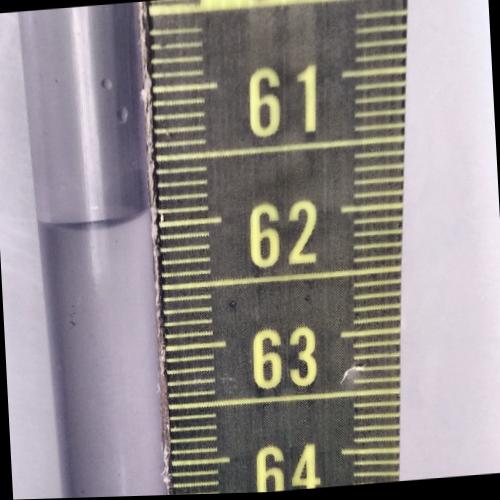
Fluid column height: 61.9 cm